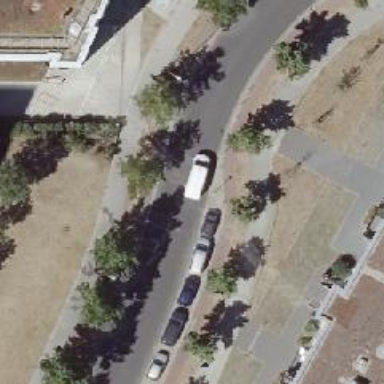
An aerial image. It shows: Cycleway.